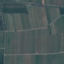
Land use / land cover: PermanentCrop